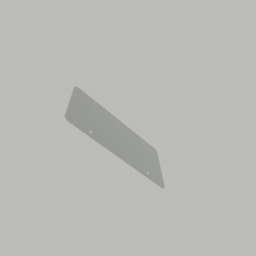
Label: mechanical